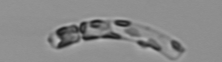
Label: Guinardia_striata